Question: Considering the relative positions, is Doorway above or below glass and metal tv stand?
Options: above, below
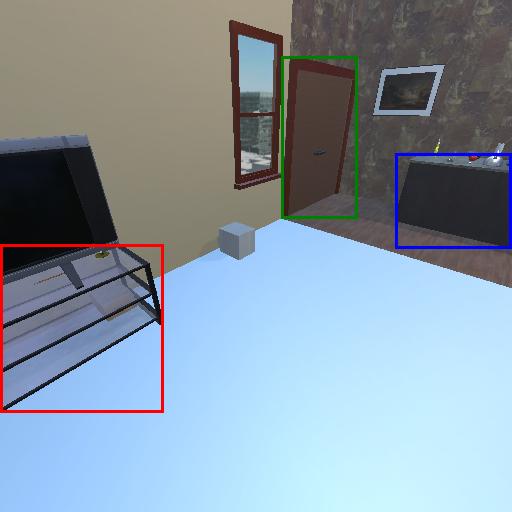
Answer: above